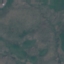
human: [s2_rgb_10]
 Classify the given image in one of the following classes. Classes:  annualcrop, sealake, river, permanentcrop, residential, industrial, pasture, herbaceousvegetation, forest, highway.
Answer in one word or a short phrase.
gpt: HerbaceousVegetation